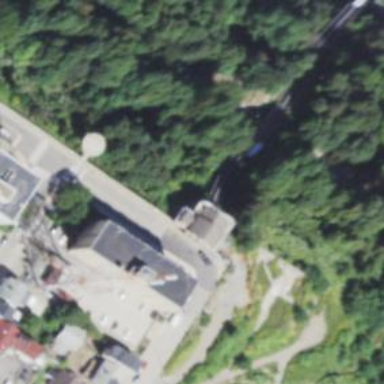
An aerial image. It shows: Funicular railway with 2 tracks.